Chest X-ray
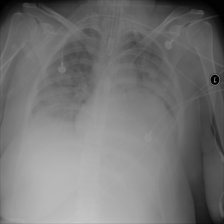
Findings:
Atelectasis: negative
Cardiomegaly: negative
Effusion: negative
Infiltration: positive
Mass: negative
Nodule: negative
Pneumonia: negative
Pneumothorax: negative
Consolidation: negative
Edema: negative
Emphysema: negative
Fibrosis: negative
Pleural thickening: negative
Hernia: negative